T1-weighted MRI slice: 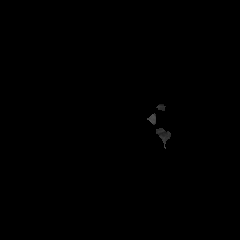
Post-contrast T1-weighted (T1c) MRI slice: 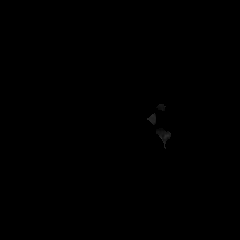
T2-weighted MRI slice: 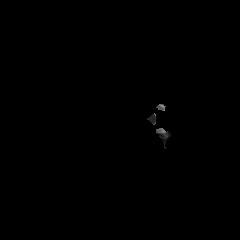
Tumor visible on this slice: no